Field crop: maize
Growth stage: 2
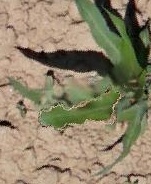
Species: maize